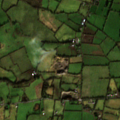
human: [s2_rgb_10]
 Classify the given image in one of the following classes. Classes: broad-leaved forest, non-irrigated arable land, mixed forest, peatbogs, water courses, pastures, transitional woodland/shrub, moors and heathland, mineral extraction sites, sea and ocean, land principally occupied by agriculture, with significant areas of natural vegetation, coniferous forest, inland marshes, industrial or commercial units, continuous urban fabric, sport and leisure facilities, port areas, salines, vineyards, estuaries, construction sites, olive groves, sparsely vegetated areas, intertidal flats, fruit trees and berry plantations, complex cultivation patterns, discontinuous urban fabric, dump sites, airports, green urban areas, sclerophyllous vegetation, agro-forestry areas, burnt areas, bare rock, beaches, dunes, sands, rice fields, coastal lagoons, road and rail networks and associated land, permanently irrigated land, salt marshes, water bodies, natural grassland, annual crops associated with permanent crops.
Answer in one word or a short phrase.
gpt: pastures